Question: Using a GET in postman with the URL posted below, I am able to store the entire response header in question with all of its data in a var, the issue for me is how do I verify the pieces of data inside that var
<URL>
[
using postman I am able to get the above in a var
'''
var XPaginationData = postman.getResponseHeader(pm.globals.get("PaginationHeader"));
pm.globals.set("XPaginationData", XPaginationData);
'''
is there a way to get the individual values inside the response header stored in a different var to assert later
using this in postman
'''
pm.globals.set("XPaginationData", JSON.stringify(pm.response.headers));
console.log(JSON.parse(pm.globals.get('XPaginationData')));
console.log(JSON.parse(pm.globals.get('XPaginationData'))[4].value);
'''
I get <URL>
how would i go about getting "TotalCount" for example
thanks to a coworker, the solution is this
'''
//Filtering Response Headers to get PaginationHeader
var filteredHeaders = pm.response.headers.all()
.filter(headerObj => {
return headerObj.key == pm.globals.get("PaginationHeader");
});
// JSON parse the string of the requested response header
// from var filteredHeaders
var paginationObj = filteredHeaders[0].value;
paginationObj = JSON.parse(paginationObj);
//Stores global variable for nextpageURL
var nextPageURL = paginationObj.NextPageLink;
postman.setGlobalVariable("nextPageURL", nextPageURL);
'''
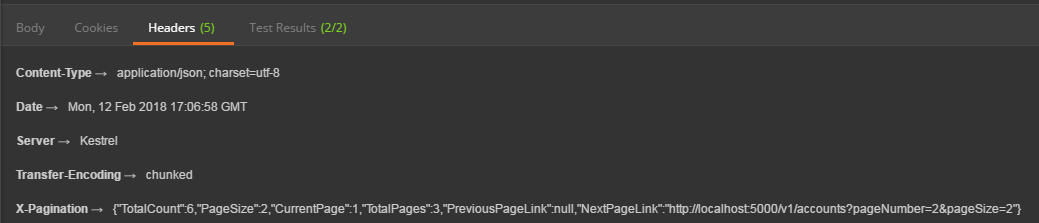
Answer: You could use 'JSON.stringfy()' when saving the environment variable and then use 'JSON.parse()' to access the different properties or property that you need.
If you set a global variable for the response headers like this:
'''
pm.globals.set('PaginationHeader', JSON.stringify(pm.response.headers))
'''
Then you can get any of the data from the variable like this:
'''
console.log(JSON.parse(pm.globals.get('PaginationHeader'))[1].value)
'''
The image shows how this works in Postman. The ordering of the headers returned in the console is inconsistent so you will need to find the correct one to extract data from the 'X-Pagination' header
<URL>